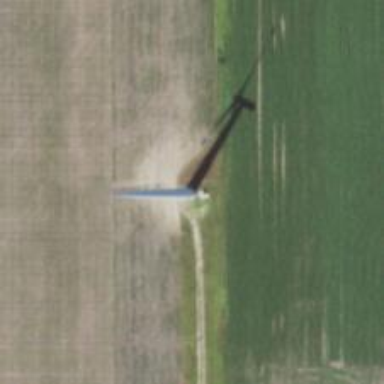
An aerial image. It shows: Wind generator using horizontal axis wind turbines.